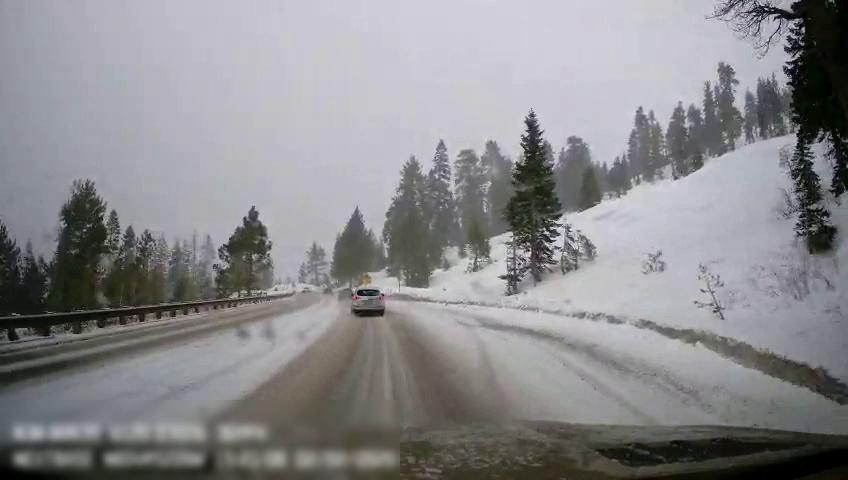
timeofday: Day
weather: Snowy
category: Drivable Space
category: Vehicles | SUV
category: Vehicles | Car
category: Vehicles | Car
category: Traffic | Signs